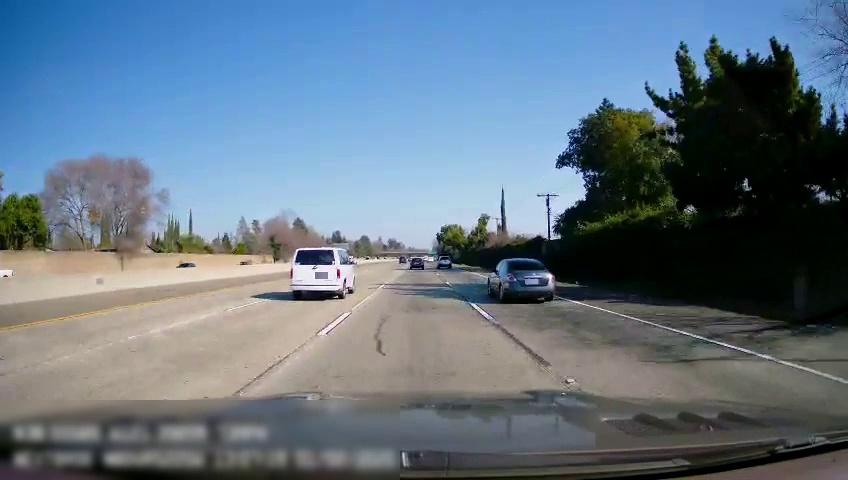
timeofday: Day
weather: Sunny
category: Drivable Space
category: Vehicles | Van
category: Vehicles | Car
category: Vehicles | Car
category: Vehicles | Truck
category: Vehicles | Car
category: Vehicles | SUV
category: Lanes | Current Lane
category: Lanes | Alternate Lane
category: Lanes | Alternate Lane
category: Lanes | Alternate Lane
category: Lanes | Alternate Lane
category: Lanes | Alternate Lane